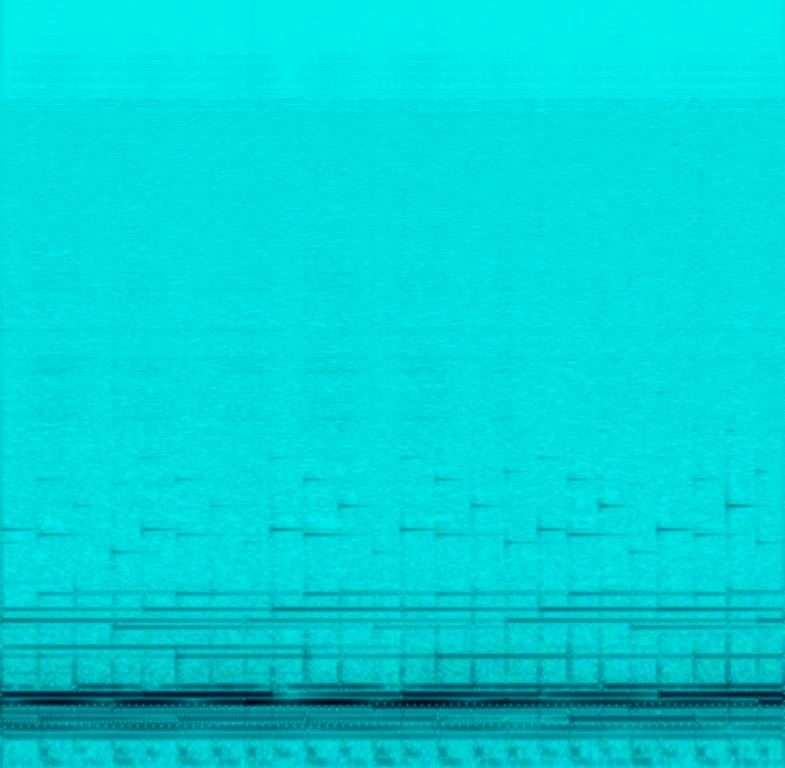
The low quality recording features an ambient song that consists of a low bells melody. It sounds calming and relaxing - like something you would listen to while meditating. The recording is noisy.